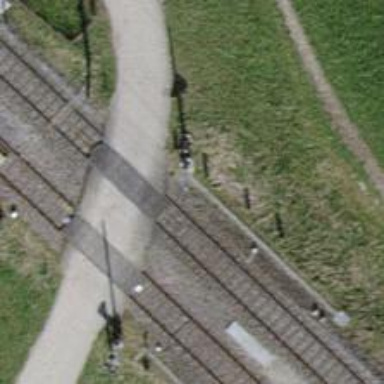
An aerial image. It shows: Level crossing on the railway with lights and full barrier.